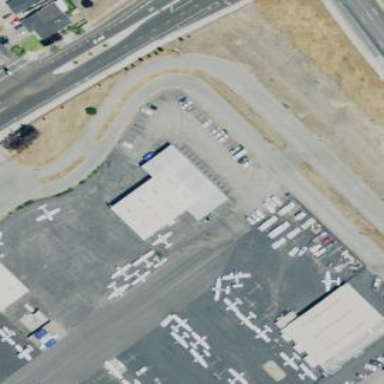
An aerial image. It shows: Hangar.